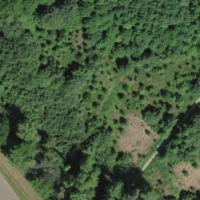
EUNIS habitat code: 44
Species observed at this site:
Larix decidua